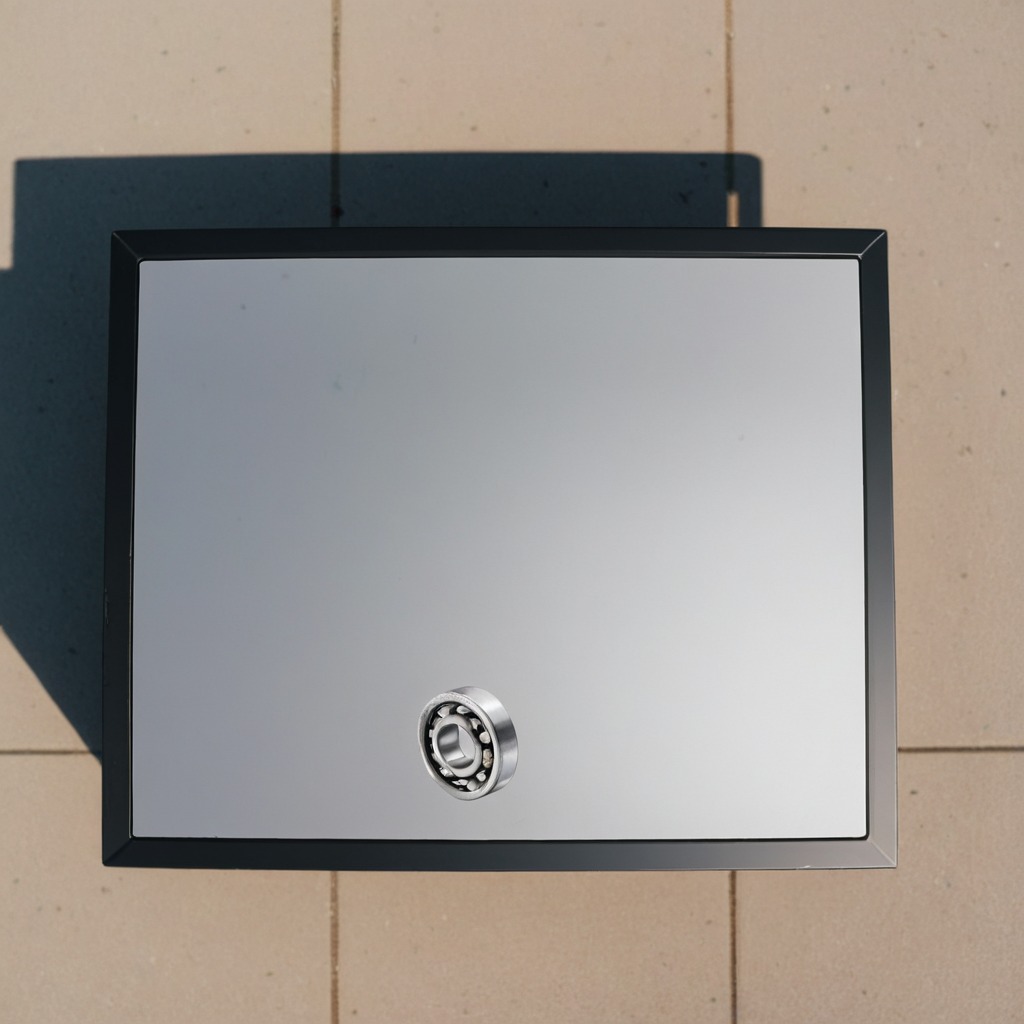
A metal ball bearing is lying on the table.